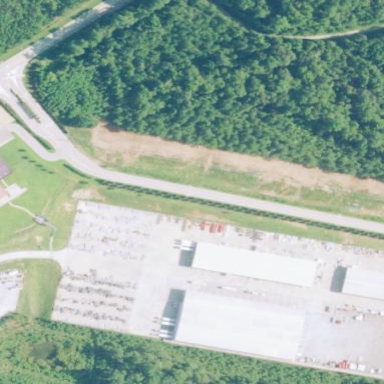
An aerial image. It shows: Utility area.